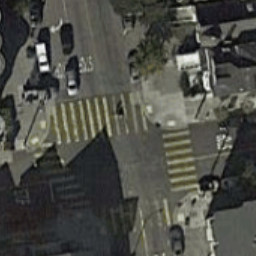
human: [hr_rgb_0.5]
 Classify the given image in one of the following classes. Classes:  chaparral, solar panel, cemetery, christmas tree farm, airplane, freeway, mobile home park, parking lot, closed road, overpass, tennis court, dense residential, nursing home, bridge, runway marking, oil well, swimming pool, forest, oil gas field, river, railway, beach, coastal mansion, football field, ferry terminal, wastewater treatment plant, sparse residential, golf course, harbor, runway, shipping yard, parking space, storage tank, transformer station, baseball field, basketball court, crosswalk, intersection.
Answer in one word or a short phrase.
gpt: crosswalk